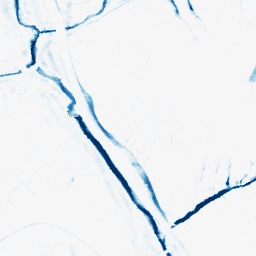
Category: morphological
Decomposition family: morphological_ellipse
Decomposition parameters: operation: closing
width: 5
height: 10
Upsampling method: bicubic_3x
Upsampling parameters: scale: 3
Upsampling scale: 3